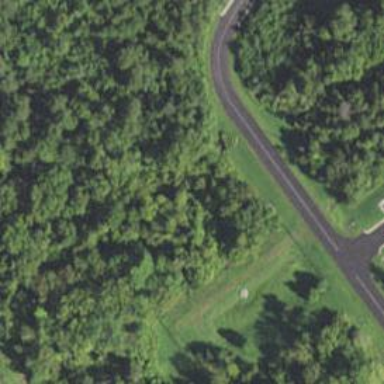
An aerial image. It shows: Culvert tunnel.